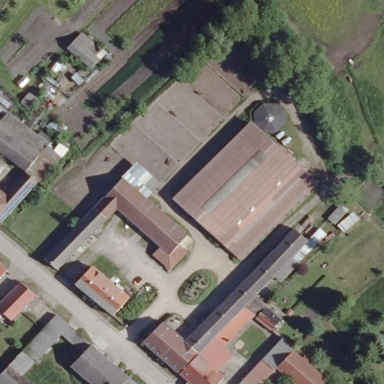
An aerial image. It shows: Farmyard used for equestrian activities such as horse riding.